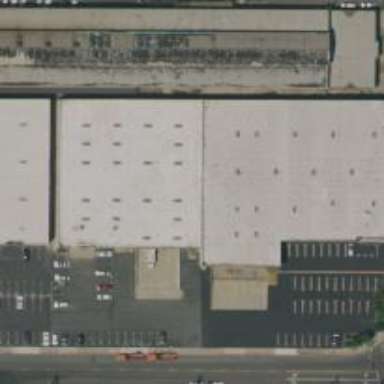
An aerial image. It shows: Warehouse building.